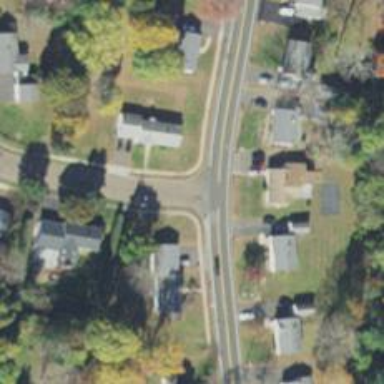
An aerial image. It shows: Stop road.